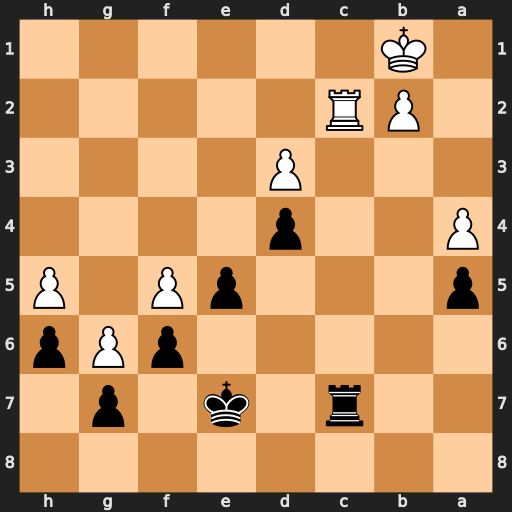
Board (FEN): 8/2r1k1p1/5pPp/p3pP1P/P2p4/3P4/1PR5/1K6
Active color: b
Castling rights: -
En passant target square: -
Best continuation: Rxc2 Kxc2 Kd6 b4 axb4 Kb3 Kc5